Question: I don't know if this is asked before or if I'm phrasing the question correctly. I can't find any information on google neither.
My question is: How do I get a sort of popup like <URL> when I press a tabbarbutton?

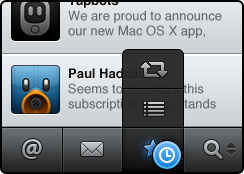
Answer: I found out something about 'NSPopUpButton'. I think a bit of experimenting on that should do the trick.